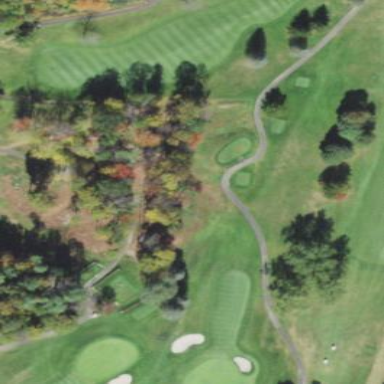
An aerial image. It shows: Golf bunker.